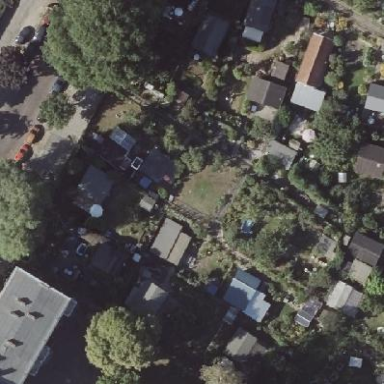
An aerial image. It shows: Plot within allotments.